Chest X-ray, PA view. Patient: 38 years old, sex F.
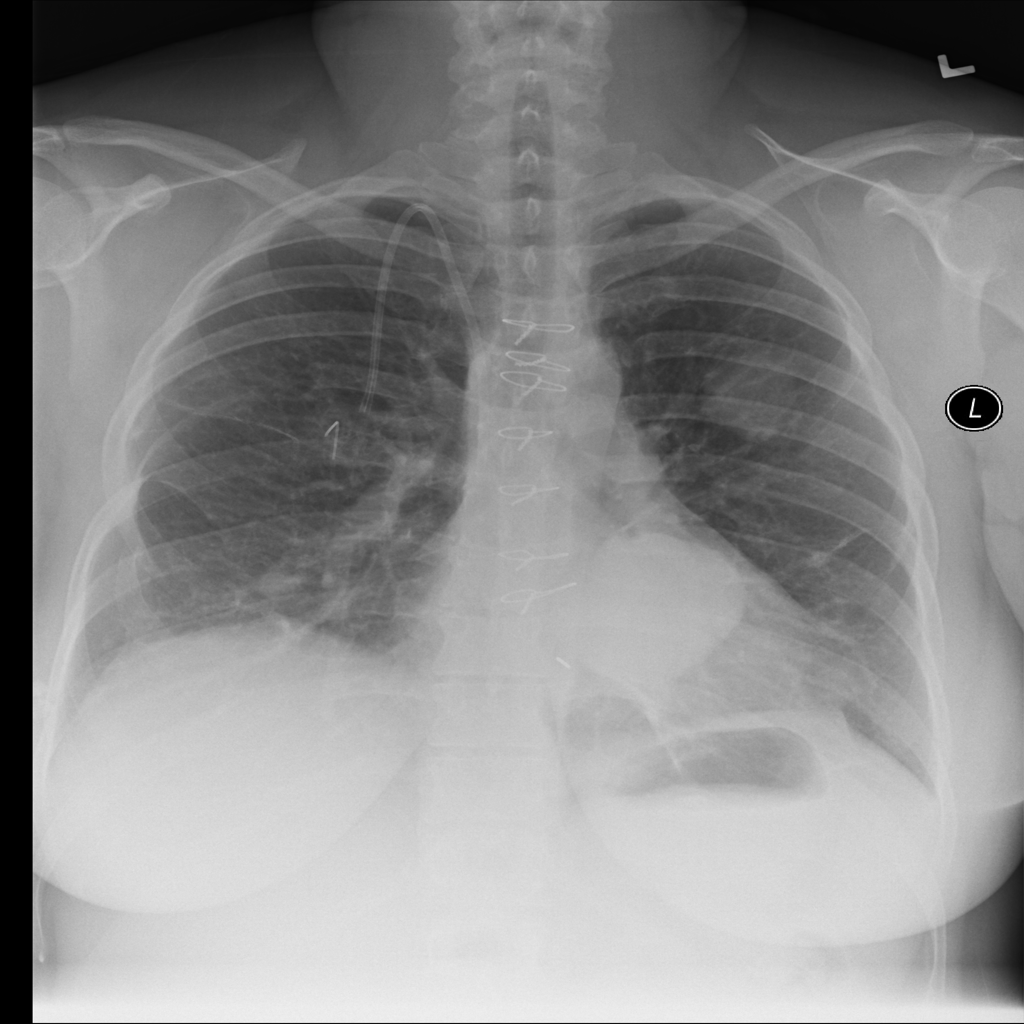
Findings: Mass